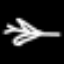
Label: airplane